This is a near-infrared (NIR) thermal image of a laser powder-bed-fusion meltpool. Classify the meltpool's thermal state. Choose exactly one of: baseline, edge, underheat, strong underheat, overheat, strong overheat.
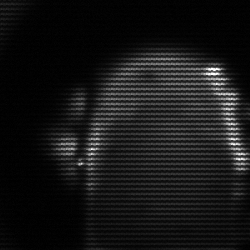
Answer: baseline